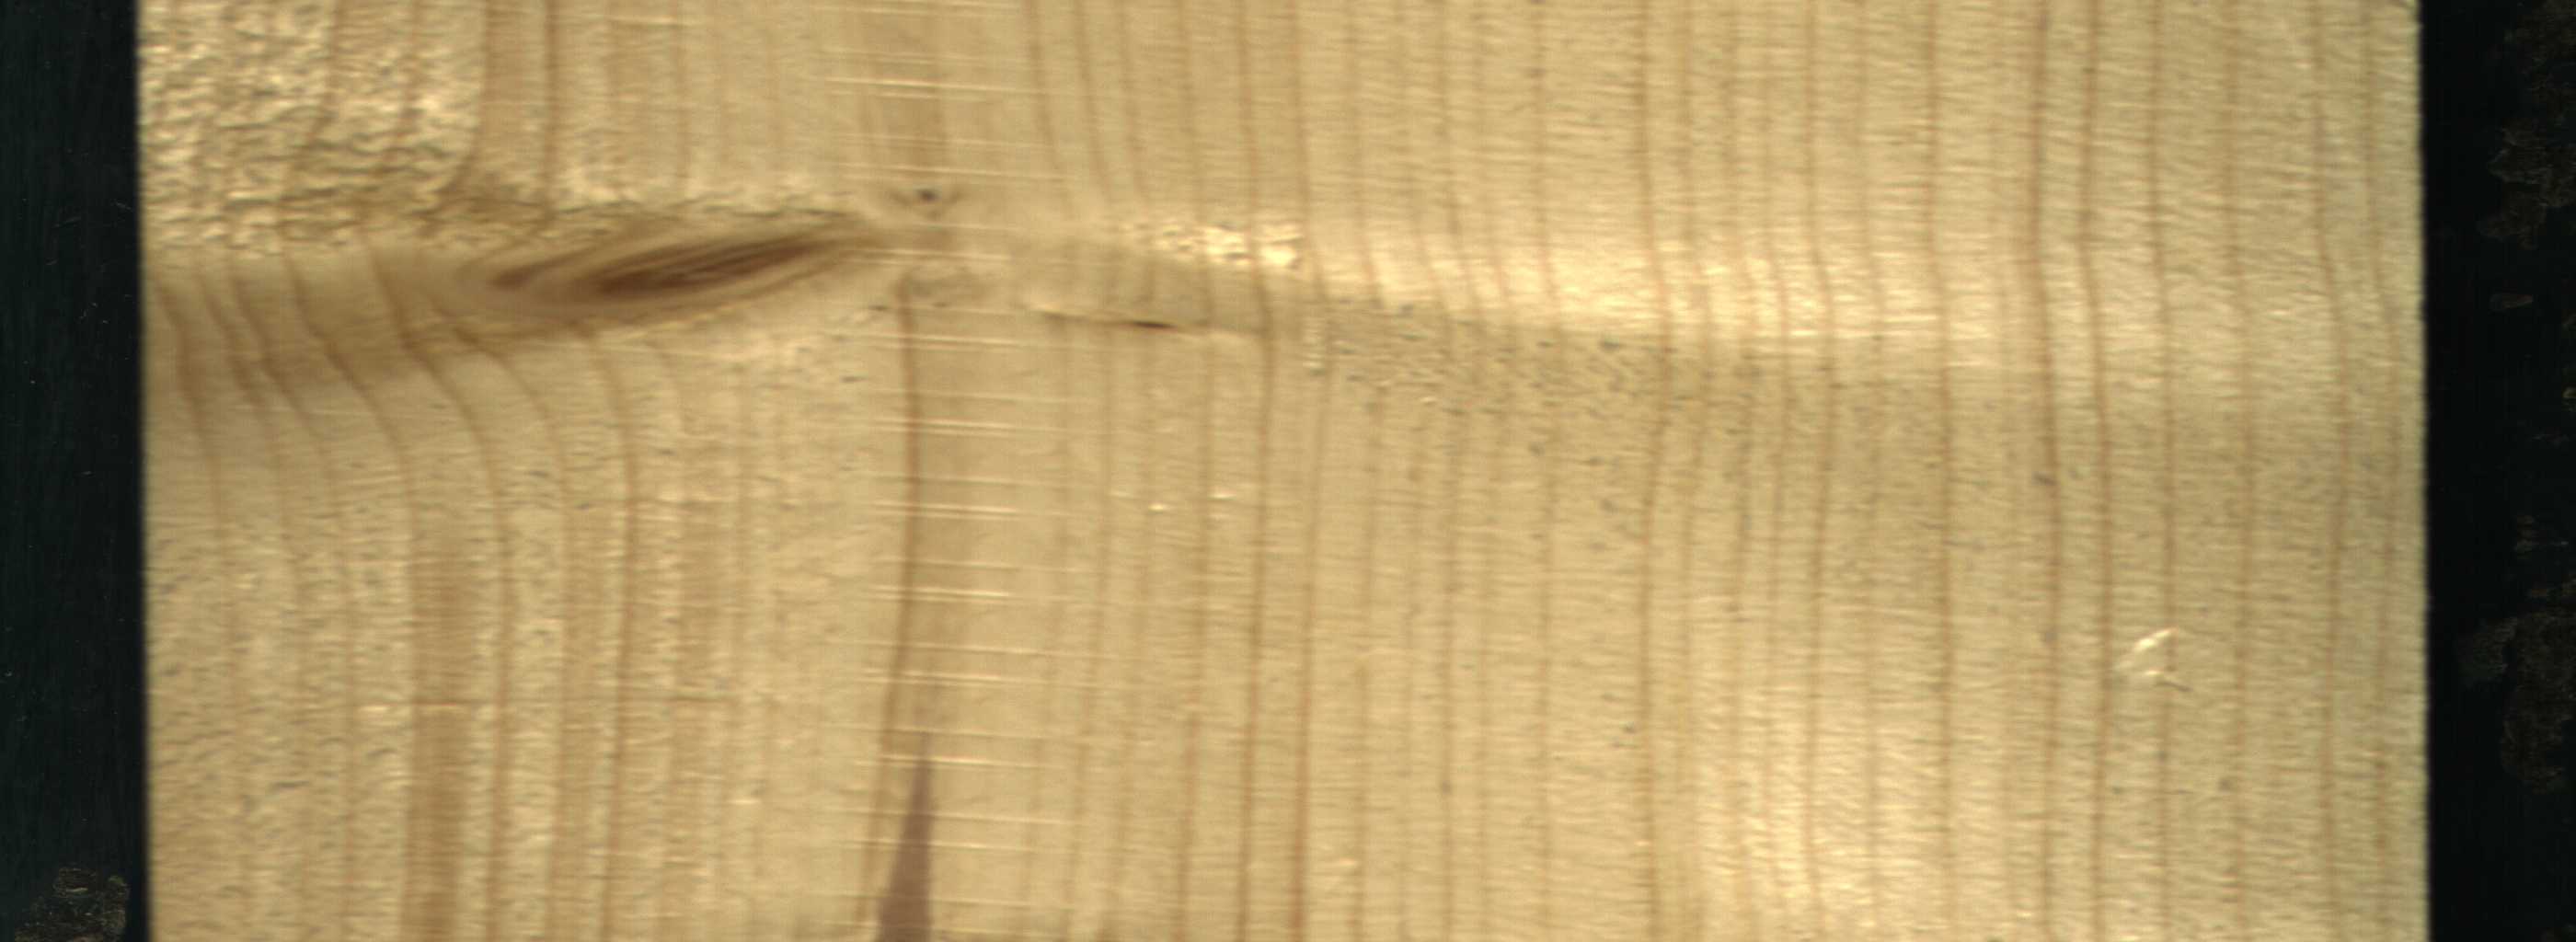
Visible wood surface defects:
Marrow
Live_Knot